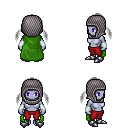
a pixel art fantasy rpg character, female body template, dark elf, purple skin, green cape, red pants, gray twin-tailed hairstyle, chain hood, white cloth bracers, metal boots, four views (front, back, left, right), 2x2 character sprite sheet, small pixel art, hard edges, no anti-aliasing